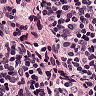
Metastatic tissue present: no